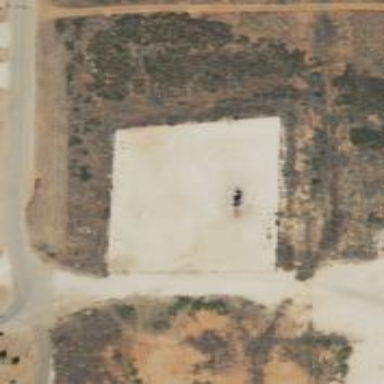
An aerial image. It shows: Petroleum well.